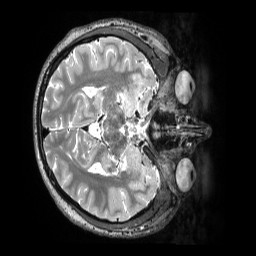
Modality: T2w
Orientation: axial
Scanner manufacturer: siemens
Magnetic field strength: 3 T
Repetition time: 3.2 s
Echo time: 0.563 s